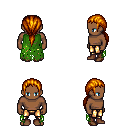
a pixel art fantasy rpg character, male body template, human, dark skin, green tattered cape, gold greaves, dark blonde ponytail hairstyle, brown shoes, four views (front, back, left, right), 2x2 character sprite sheet, small pixel art, hard edges, no anti-aliasing